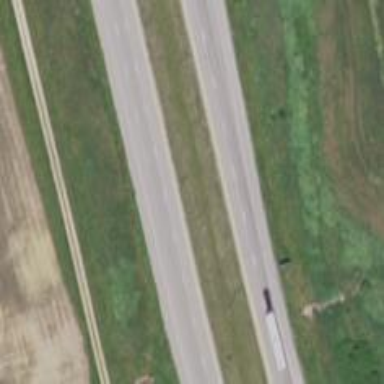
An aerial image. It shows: This image shows trunk highway that functions as expressway.